Interaction volume radius: 10 \u00c5
Interaction volume height: 20 \u00c5
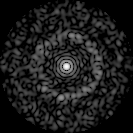
Disorder parameter: 0.8443